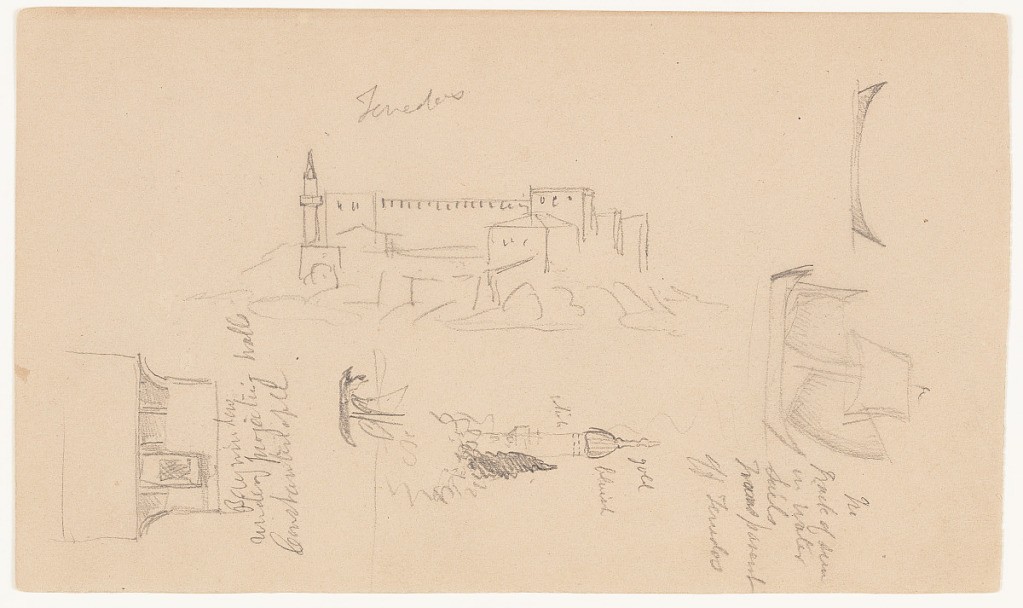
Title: Mixed Sketches, Turkey
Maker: Frederic Edwin Church, American, 1826–1900
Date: June 2 and May 30, 1868
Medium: Graphite on tan wove paper; verso: graphite
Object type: drawing
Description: Mixed sketches around Constantinople (now Istanbul) and the island of Tenedos in Turkey, showing a fortified castle at center, a bay window beneath a projecting wall, visible lower left, a sail boat at sea in front of a tall minaret at lower center, and shown at lower right, a sketch of a boat with three sails is included. The latter three sketches are oriented vertically.

Verso: Landscape sketch showing a view from sea of the city of Smyrna, now known as İzmir in Turkey, and the castle known as Kadifekale (or, "Velvet Castle") that looms over it. In middle distance, the buildings of the town are shown, with a town and a dome prominently visible at center. The bow of a docked boat faces the viewer at lower left. Above, the fortified walls of Kadifekale stretch across the crest of a steep prominence that backdrops the city known as Mount Pagos.